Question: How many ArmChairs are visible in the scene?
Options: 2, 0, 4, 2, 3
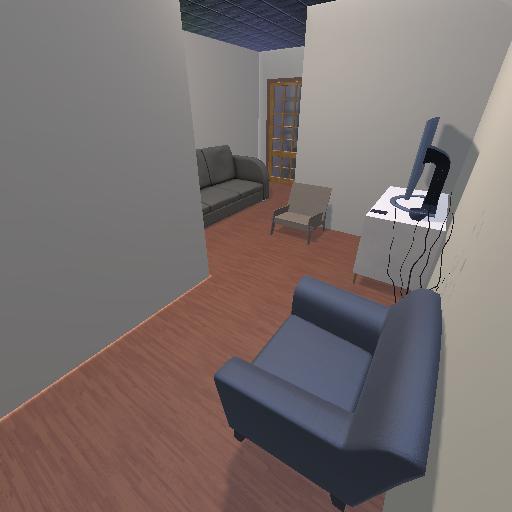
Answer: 2